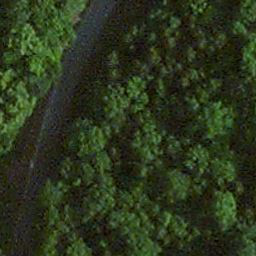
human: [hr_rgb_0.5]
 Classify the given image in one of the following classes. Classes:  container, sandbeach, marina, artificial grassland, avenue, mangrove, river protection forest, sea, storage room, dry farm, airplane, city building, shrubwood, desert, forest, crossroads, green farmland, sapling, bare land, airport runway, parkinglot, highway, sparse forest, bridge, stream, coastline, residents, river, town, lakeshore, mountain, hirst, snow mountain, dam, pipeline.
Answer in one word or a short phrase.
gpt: avenue